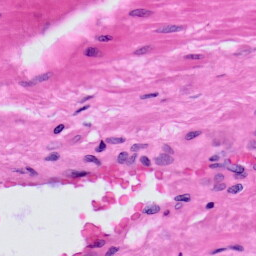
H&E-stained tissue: Prostate